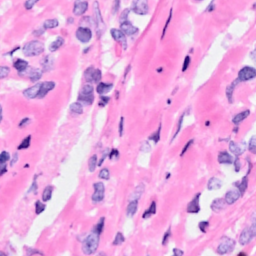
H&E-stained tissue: Breast